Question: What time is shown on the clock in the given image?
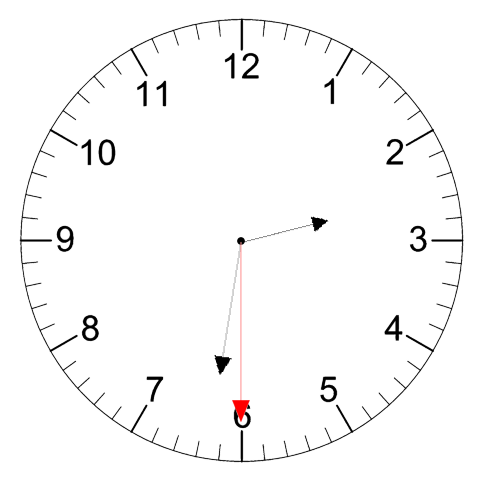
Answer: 02:31:30